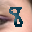
Label: 8